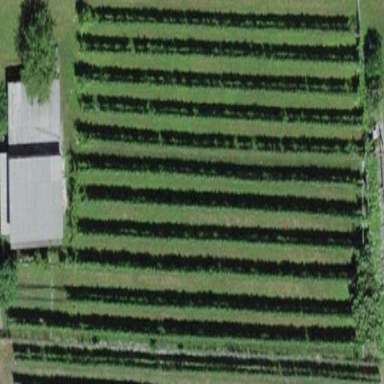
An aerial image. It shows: Vineyard where grapes are grown.